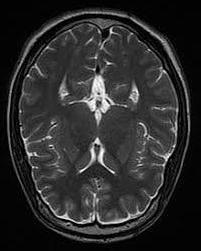
Label: notumor